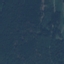
Land use / land cover: Forest